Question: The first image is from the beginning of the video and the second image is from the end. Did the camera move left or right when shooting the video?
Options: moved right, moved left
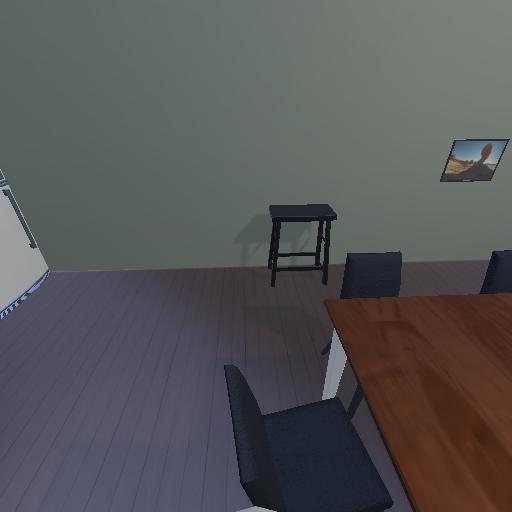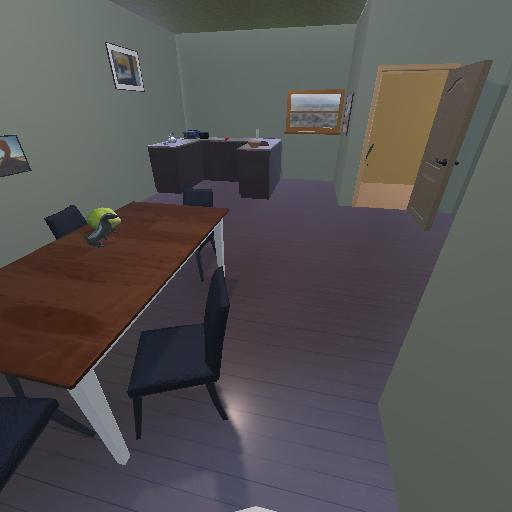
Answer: moved right